Question: I am trying to create a blog type app, at the moment I am using an image button to get replaced with an image using the picasso libaray. Although, how would I go about adding/inserting image(s) from my gallery to an edit text. I am not sure how to go about doing this:

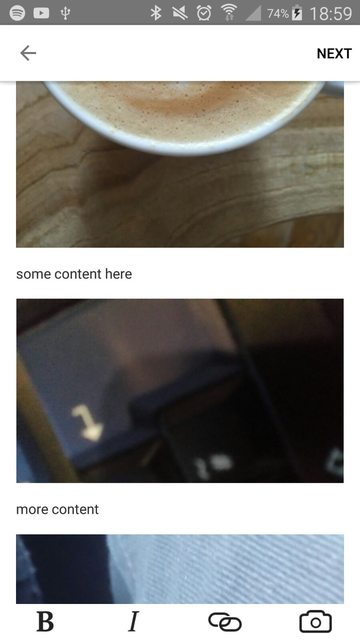
Answer: Although the image isn't very clear in describing your question, you can however use the below code to add a drawable in EditText.
'''
<EditText
...
android:drawableLeft="@drawable/some_drawable"
android:drawablePadding="10dp"/>
'''